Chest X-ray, PA view. Patient: 16 years old, sex F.
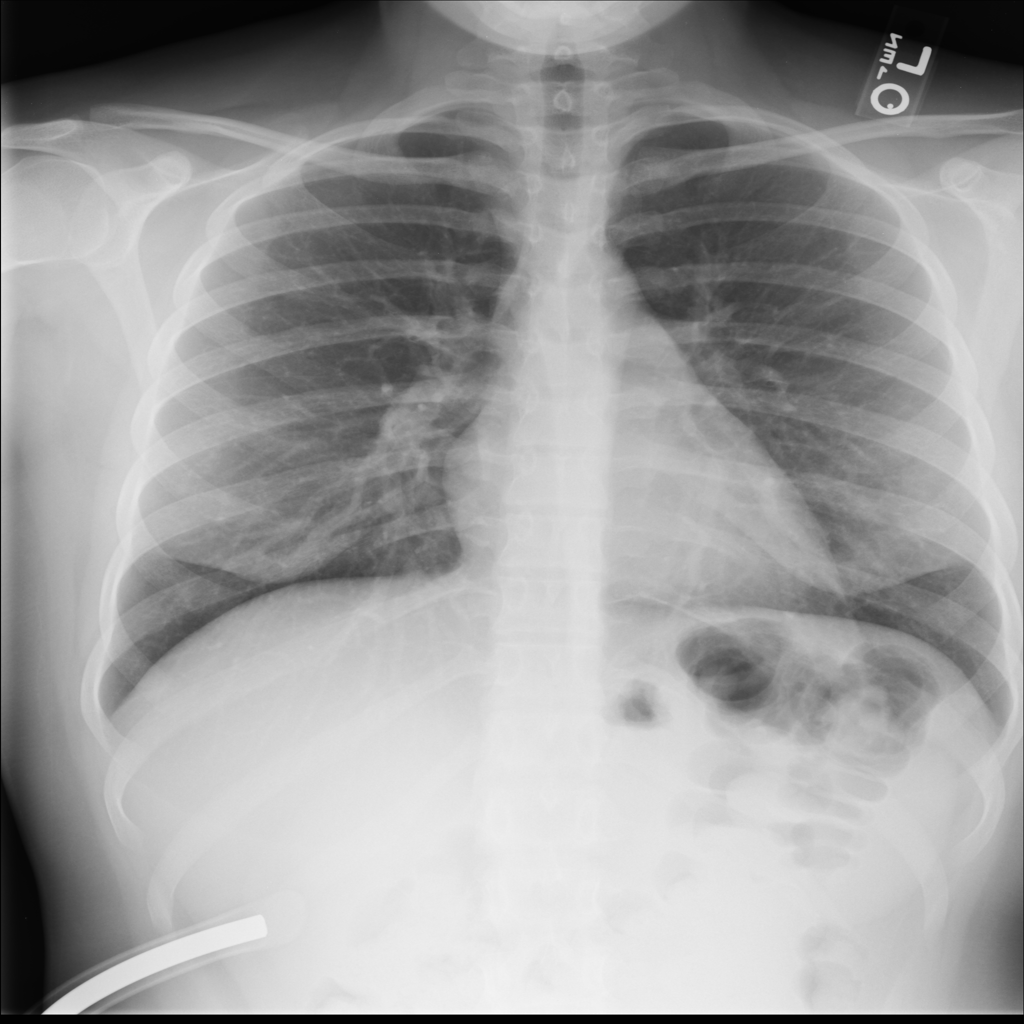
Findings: No Finding